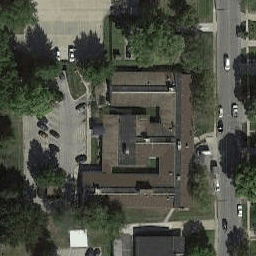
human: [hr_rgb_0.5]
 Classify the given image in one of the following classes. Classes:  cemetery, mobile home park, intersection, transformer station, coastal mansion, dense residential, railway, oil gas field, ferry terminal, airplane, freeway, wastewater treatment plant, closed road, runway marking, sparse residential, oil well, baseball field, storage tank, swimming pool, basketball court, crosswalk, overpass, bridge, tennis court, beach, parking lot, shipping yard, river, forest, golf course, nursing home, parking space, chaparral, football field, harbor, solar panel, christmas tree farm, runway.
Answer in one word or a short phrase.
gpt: nursing home